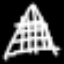
Label: The Eiffel Tower